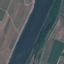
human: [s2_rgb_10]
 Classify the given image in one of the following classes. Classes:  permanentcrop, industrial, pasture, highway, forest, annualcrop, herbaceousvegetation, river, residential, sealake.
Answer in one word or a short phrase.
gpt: River